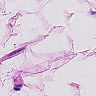
Metastatic tissue present: no